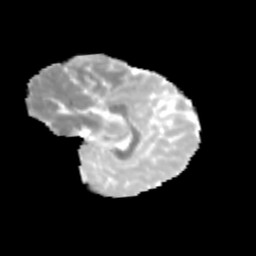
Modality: MD
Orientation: sagittal
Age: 12
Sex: female
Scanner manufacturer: siemens
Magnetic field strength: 3 T
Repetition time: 3.8 s
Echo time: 0.07 s